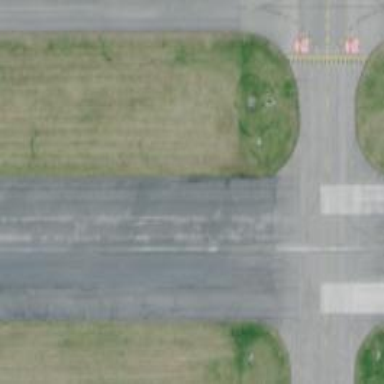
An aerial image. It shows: View of taxiway at the airport.